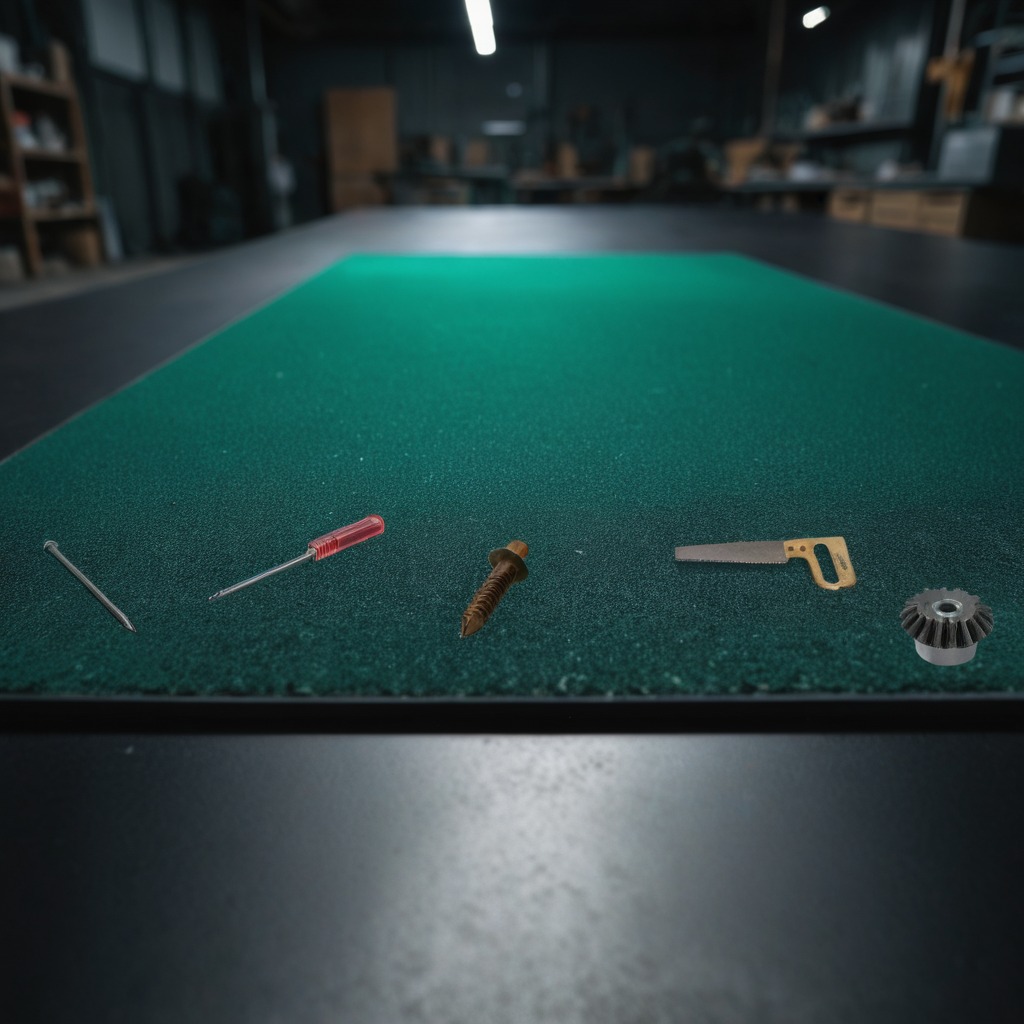
A steel gear with teeth, a metal machine screw, an iron nail, a handheld metal saw, and a screwdriver are lying on a clean granite tabletop covered with a green rubber mat inside a workshop at night dim ambient light soft shadows worn but beneath the mat